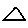
Label: triangle